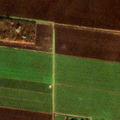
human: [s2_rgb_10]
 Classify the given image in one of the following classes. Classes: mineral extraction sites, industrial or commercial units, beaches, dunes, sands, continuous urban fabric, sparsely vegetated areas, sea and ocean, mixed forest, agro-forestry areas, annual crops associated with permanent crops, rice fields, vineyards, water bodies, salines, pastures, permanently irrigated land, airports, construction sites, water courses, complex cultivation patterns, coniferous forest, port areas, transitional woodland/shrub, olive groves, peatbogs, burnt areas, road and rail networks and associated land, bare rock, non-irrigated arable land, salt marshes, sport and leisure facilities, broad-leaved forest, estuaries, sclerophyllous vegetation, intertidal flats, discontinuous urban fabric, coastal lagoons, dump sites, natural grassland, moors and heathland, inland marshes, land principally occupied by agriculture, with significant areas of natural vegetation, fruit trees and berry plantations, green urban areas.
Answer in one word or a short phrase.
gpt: industrial or commercial units, non-irrigated arable land